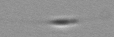
Label: Cylindrotheca_morphotype1